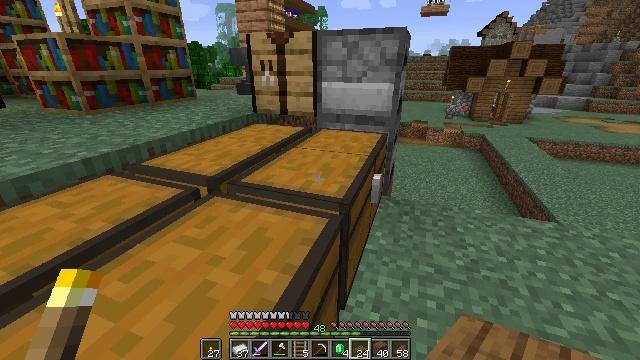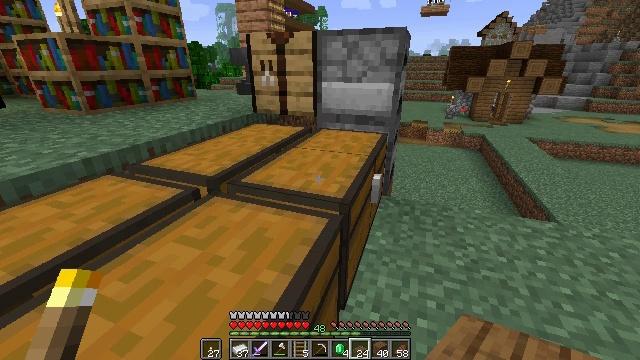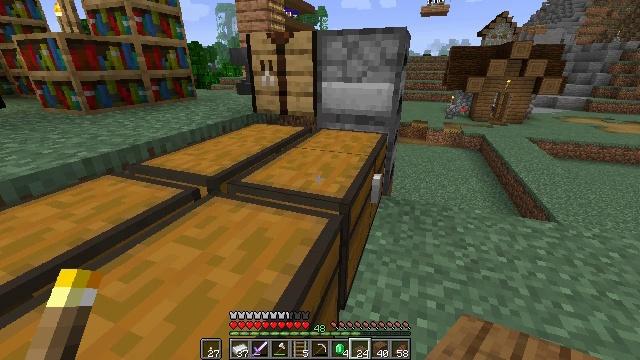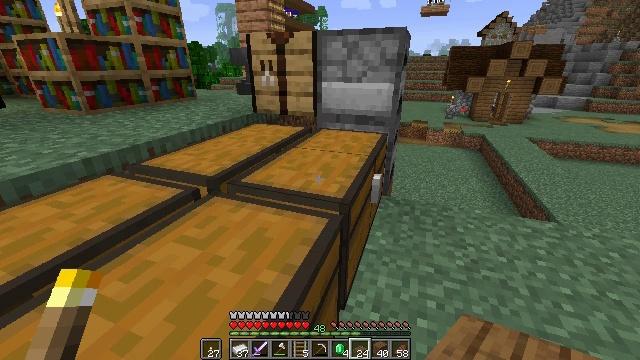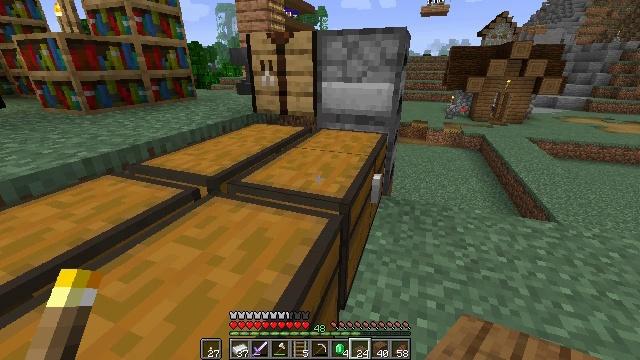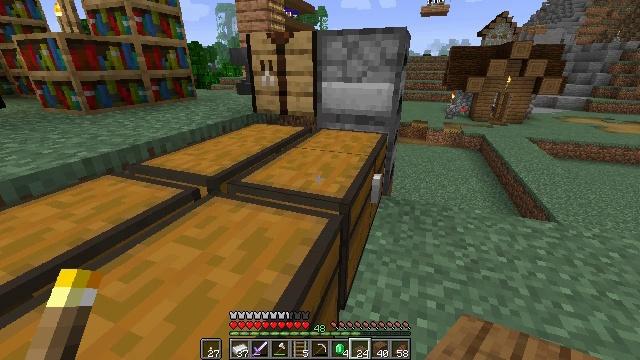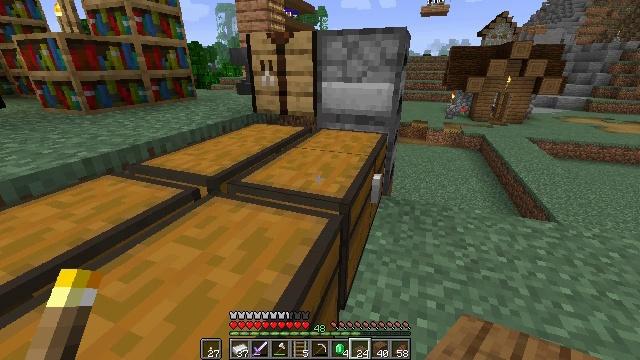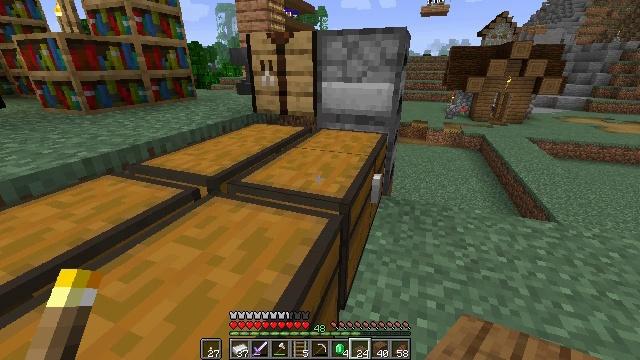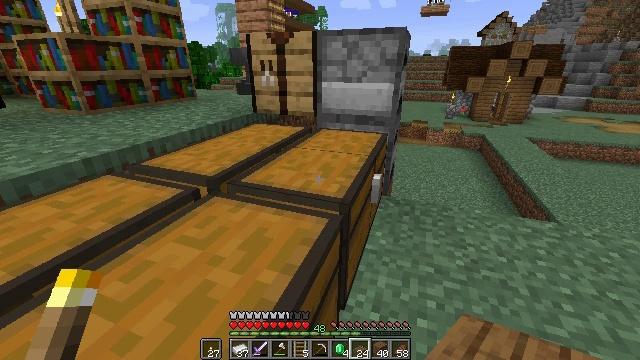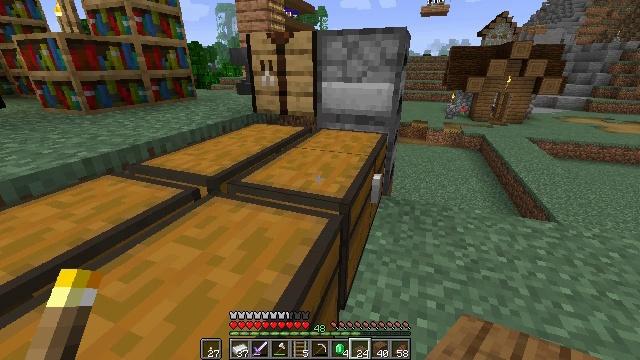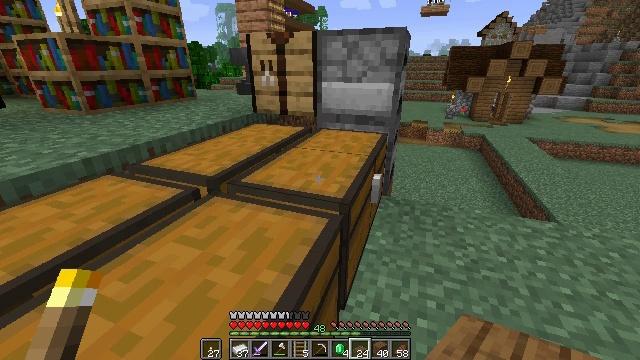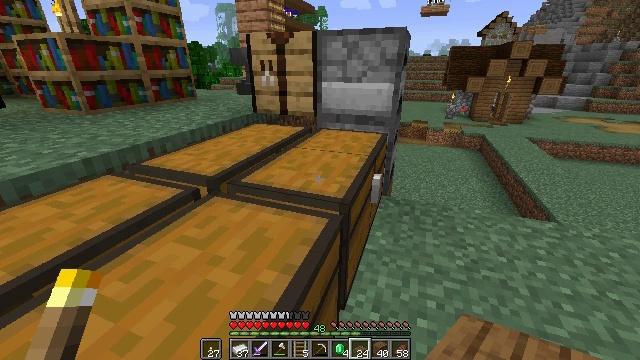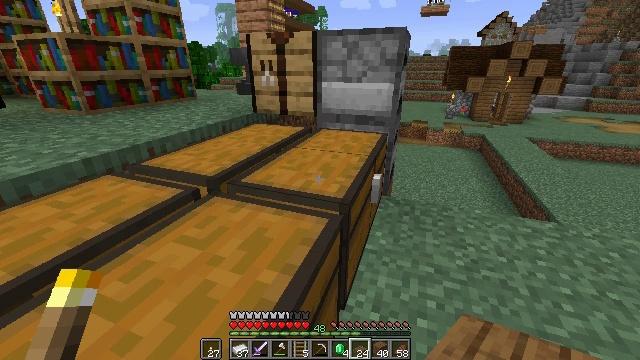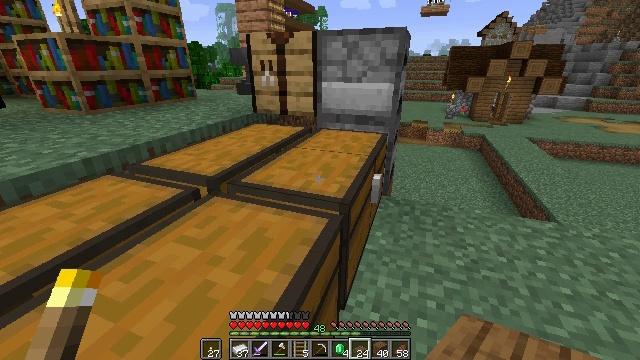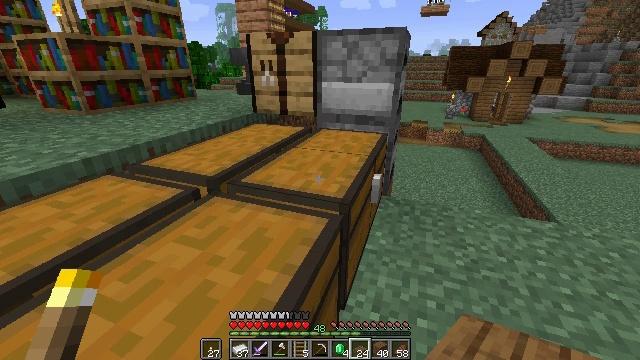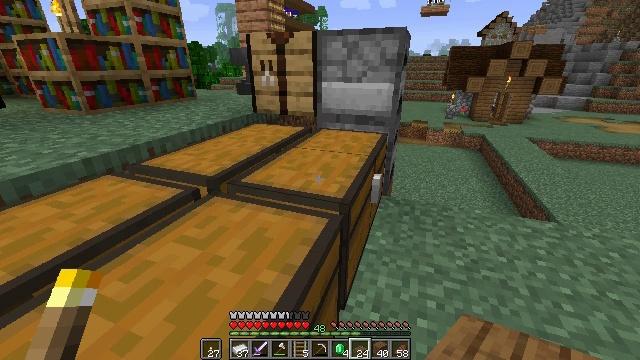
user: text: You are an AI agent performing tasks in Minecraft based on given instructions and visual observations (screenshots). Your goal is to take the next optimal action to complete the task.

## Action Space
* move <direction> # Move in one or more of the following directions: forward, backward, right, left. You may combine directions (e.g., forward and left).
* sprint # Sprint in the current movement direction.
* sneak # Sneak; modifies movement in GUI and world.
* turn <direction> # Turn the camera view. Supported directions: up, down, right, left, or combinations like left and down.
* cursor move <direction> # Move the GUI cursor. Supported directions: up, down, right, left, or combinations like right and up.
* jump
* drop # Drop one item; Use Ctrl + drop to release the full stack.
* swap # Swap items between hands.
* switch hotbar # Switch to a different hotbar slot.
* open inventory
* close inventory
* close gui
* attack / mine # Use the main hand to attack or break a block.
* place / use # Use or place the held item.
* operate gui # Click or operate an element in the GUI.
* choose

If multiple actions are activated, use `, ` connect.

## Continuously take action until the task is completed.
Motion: motion action
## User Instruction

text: Drop a spruce slab.
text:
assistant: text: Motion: no_op
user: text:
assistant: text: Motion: no_op
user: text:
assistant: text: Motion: no_op
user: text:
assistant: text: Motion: no_op
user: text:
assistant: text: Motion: no_op
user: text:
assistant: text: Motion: no_op
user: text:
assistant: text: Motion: no_op
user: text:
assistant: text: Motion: no_op
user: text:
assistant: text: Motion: no_op
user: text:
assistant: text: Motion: no_op
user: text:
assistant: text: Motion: no_op
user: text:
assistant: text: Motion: no_op
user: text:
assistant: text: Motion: no_op
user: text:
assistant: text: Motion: no_op
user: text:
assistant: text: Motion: no_op
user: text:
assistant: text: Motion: no_op
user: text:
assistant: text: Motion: no_op
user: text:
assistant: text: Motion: no_op
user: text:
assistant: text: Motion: no_op
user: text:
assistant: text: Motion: no_op
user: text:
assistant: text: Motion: no_op
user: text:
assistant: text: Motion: no_op
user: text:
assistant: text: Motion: no_op
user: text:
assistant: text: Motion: no_op
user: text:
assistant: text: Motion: no_op
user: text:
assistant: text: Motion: no_op
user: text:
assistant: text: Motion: no_op
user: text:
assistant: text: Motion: no_op
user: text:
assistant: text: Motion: no_op
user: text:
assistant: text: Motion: no_op